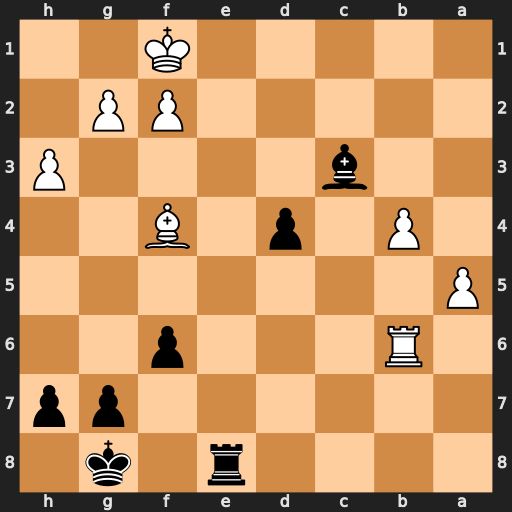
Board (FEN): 4r1k1/6pp/1R3p2/P7/1P1p1B2/2b4P/5PP1/5K2
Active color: b
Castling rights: -
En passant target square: -
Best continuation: Re1#